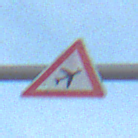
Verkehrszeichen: FlugbetriebLinks
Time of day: SunriseSunset
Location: Outdoor (Beach)
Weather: PartlyCloudy
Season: NotSpecified
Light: Natural